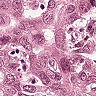
Metastatic tissue present: yes